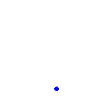
Particle: kaon